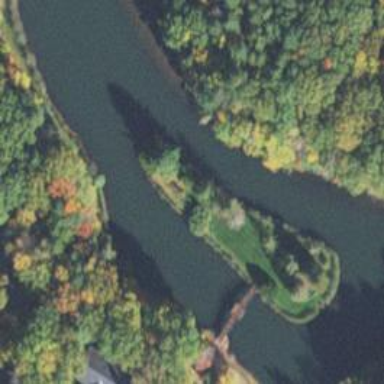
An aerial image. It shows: Serene pond surrounded by nature.